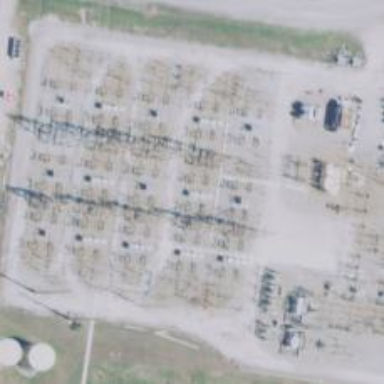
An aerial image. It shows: Switch used for power control.